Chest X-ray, PA view. Patient: 50 years old, sex M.
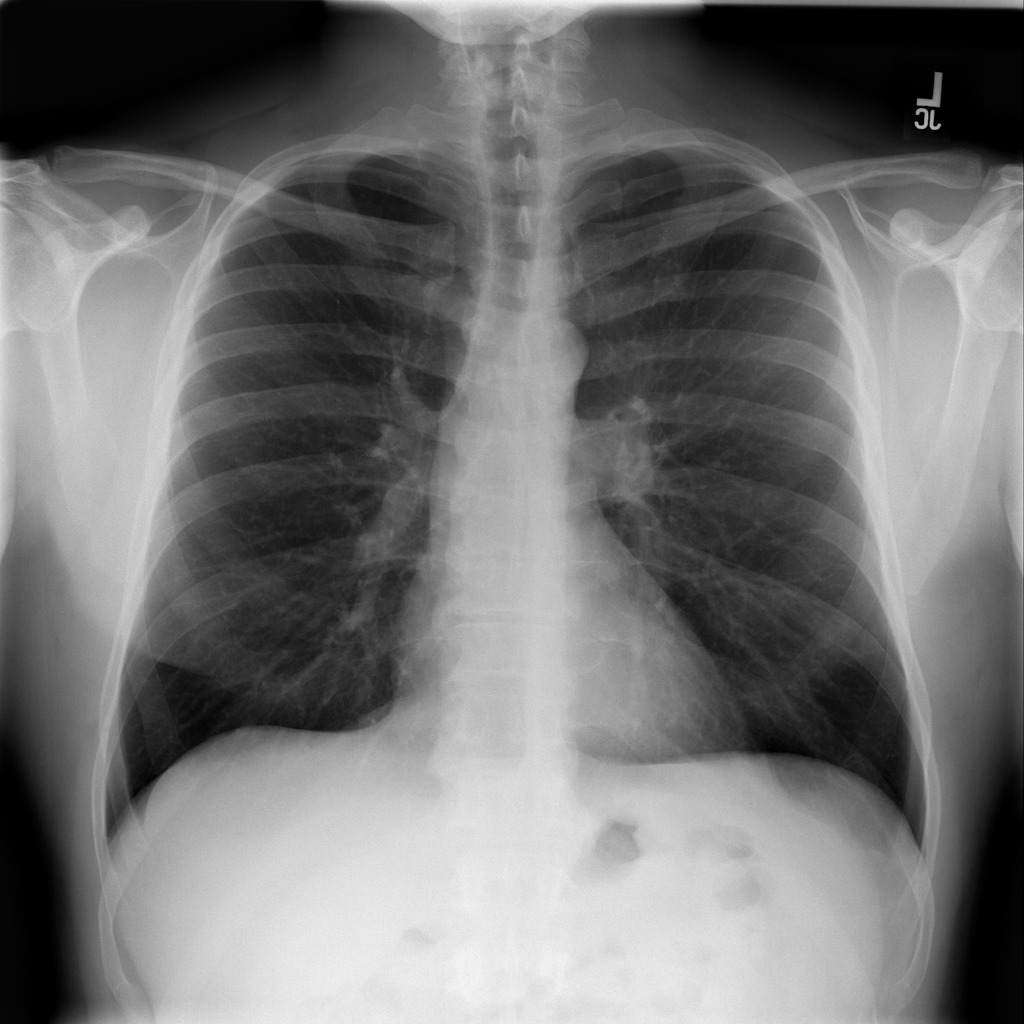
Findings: No Finding